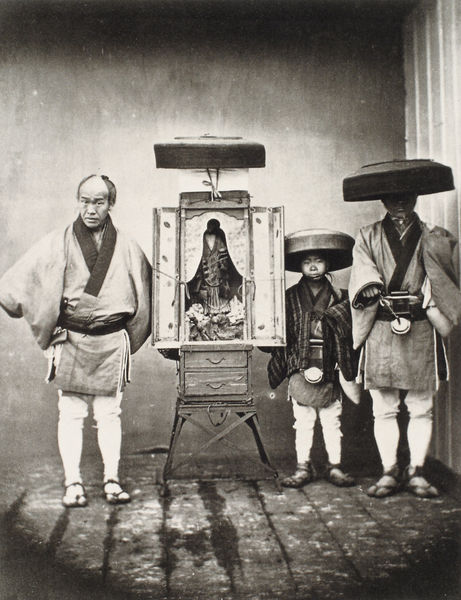
Titel: Shintoistischer Wanderprediger
Künstler: Ueno Hikoma
Institution: Köln, Agfa Photohistorama
Schlagwörter: mann, schatten, weiß, menschen, frau, grau, hut, hüte, kleid, männer, schwarz, tisch, zimmer, blick, gürtel, alt, mützen, boden, drei, kind, kopfbedeckung, schrank, pflaster, zwei, schuhe, holzboden, glatze, schublade, gestell, sandalen, junge, foto, fotografie, religion, asien, schwarzweiss, uniform, asiatisch, kittel, trommel, altar, tracht, china, strumpfhosen, fotographie, schrein, kästchen, tradition, kimono, chinesen, asiaten, sarong, schwarrz, weiße socken, saien, schrank schrein